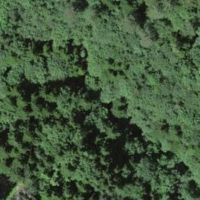
EUNIS habitat code: 44
Species observed at this site:
Certhia brachydactyla
Cyanistes caeruleus
Turdus philomelos
Sylvia borin
Troglodytes troglodytes
Dendrocopos major
Prunella modularis
Turdus viscivorus
Fringilla coelebs
Regulus ignicapilla
Sylvia atricapilla
Columba palumbus
Turdus merula
Phylloscopus collybita
Poecile palustris
Parus major
Cuculus canorus
Erithacus rubecula
Dryocopus martius
Columba oenas
Certhia familiaris
Sitta europaea
Garrulus glandarius
Regulus regulus
Periparus ater